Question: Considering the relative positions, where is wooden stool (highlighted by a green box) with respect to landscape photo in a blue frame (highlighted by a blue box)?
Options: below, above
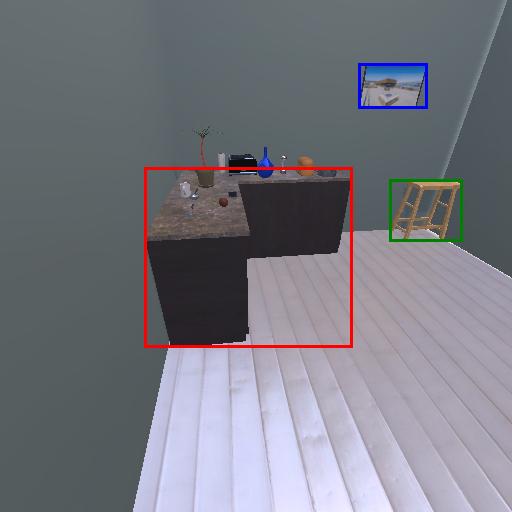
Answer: below